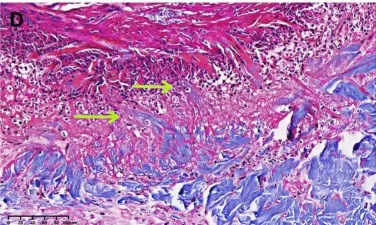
Histopathological examination of the biopsy specimen. (D) High-power view highlighted the degenerating collagen bundles, vertically oriented, and the basophilic debris within the crater (Masson's trichrome staining, x100, arrows).
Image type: pathology (masson_trichrome)